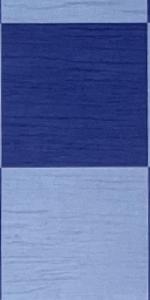
Label: Empty